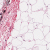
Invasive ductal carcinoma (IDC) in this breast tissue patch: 0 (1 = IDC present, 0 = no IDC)